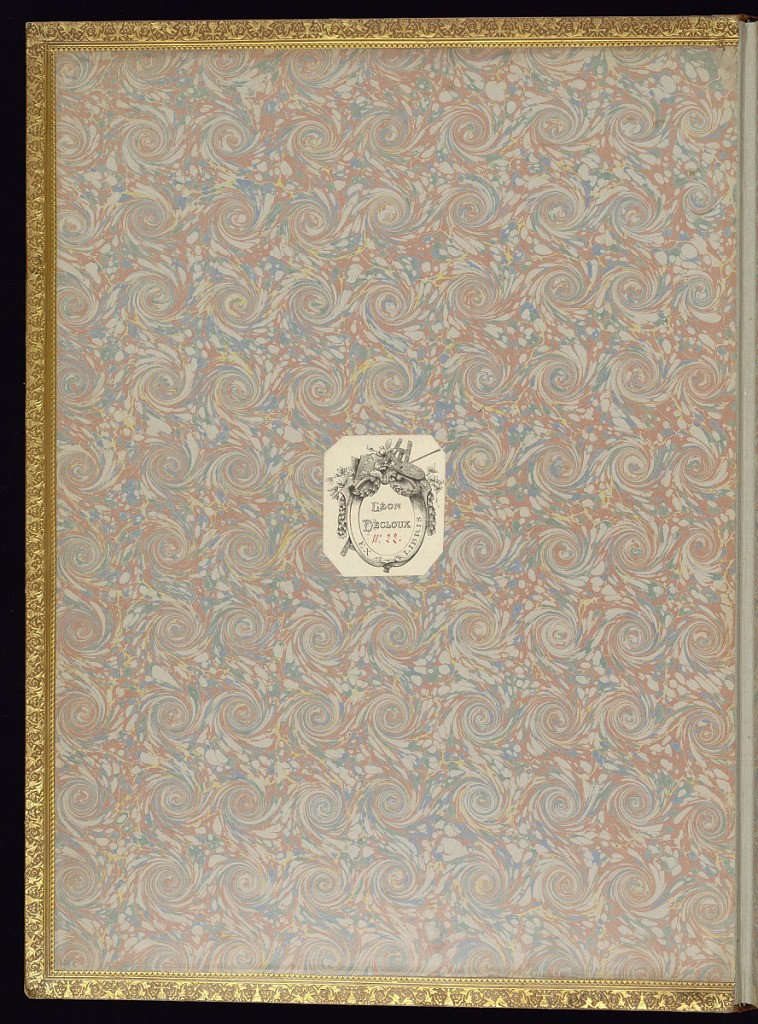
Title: Album of Prints: Ornament Designs Invented by Jean Berain
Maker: Jean Berain, the elder, French, 1640-1711
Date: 1711
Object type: Book
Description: Album of prints containing a collection of Ornament Designs Invented by Jean Berain, collated and sold by his son-in-law, Jacques Thuret, in 1711.